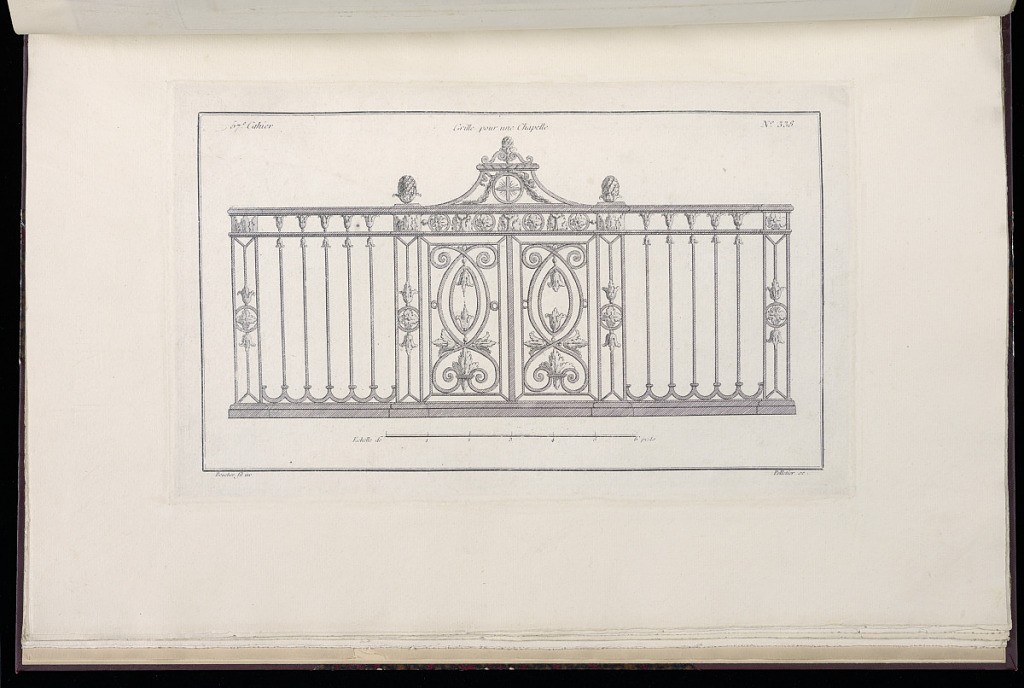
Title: Grille pour une Chapelle
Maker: Juste-François Boucher, French, 1736 – 1782
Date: ca. 1775
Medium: Engraving on off white laid paper
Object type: Print
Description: Design for an iron gate decorated with ornament motifs including rosettes, acanthus leaves, pinecones, garland, and a central cross. The plate is signed.